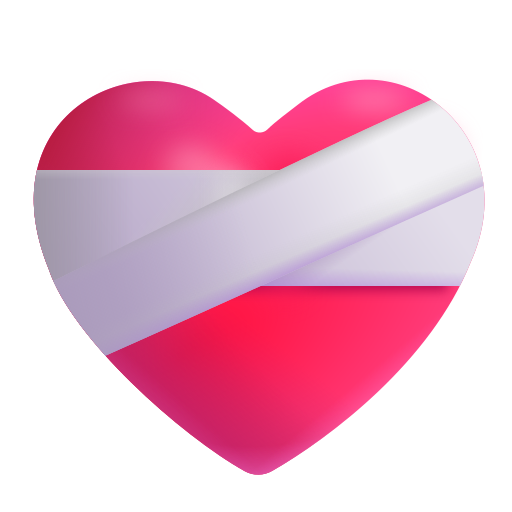
mending heart color